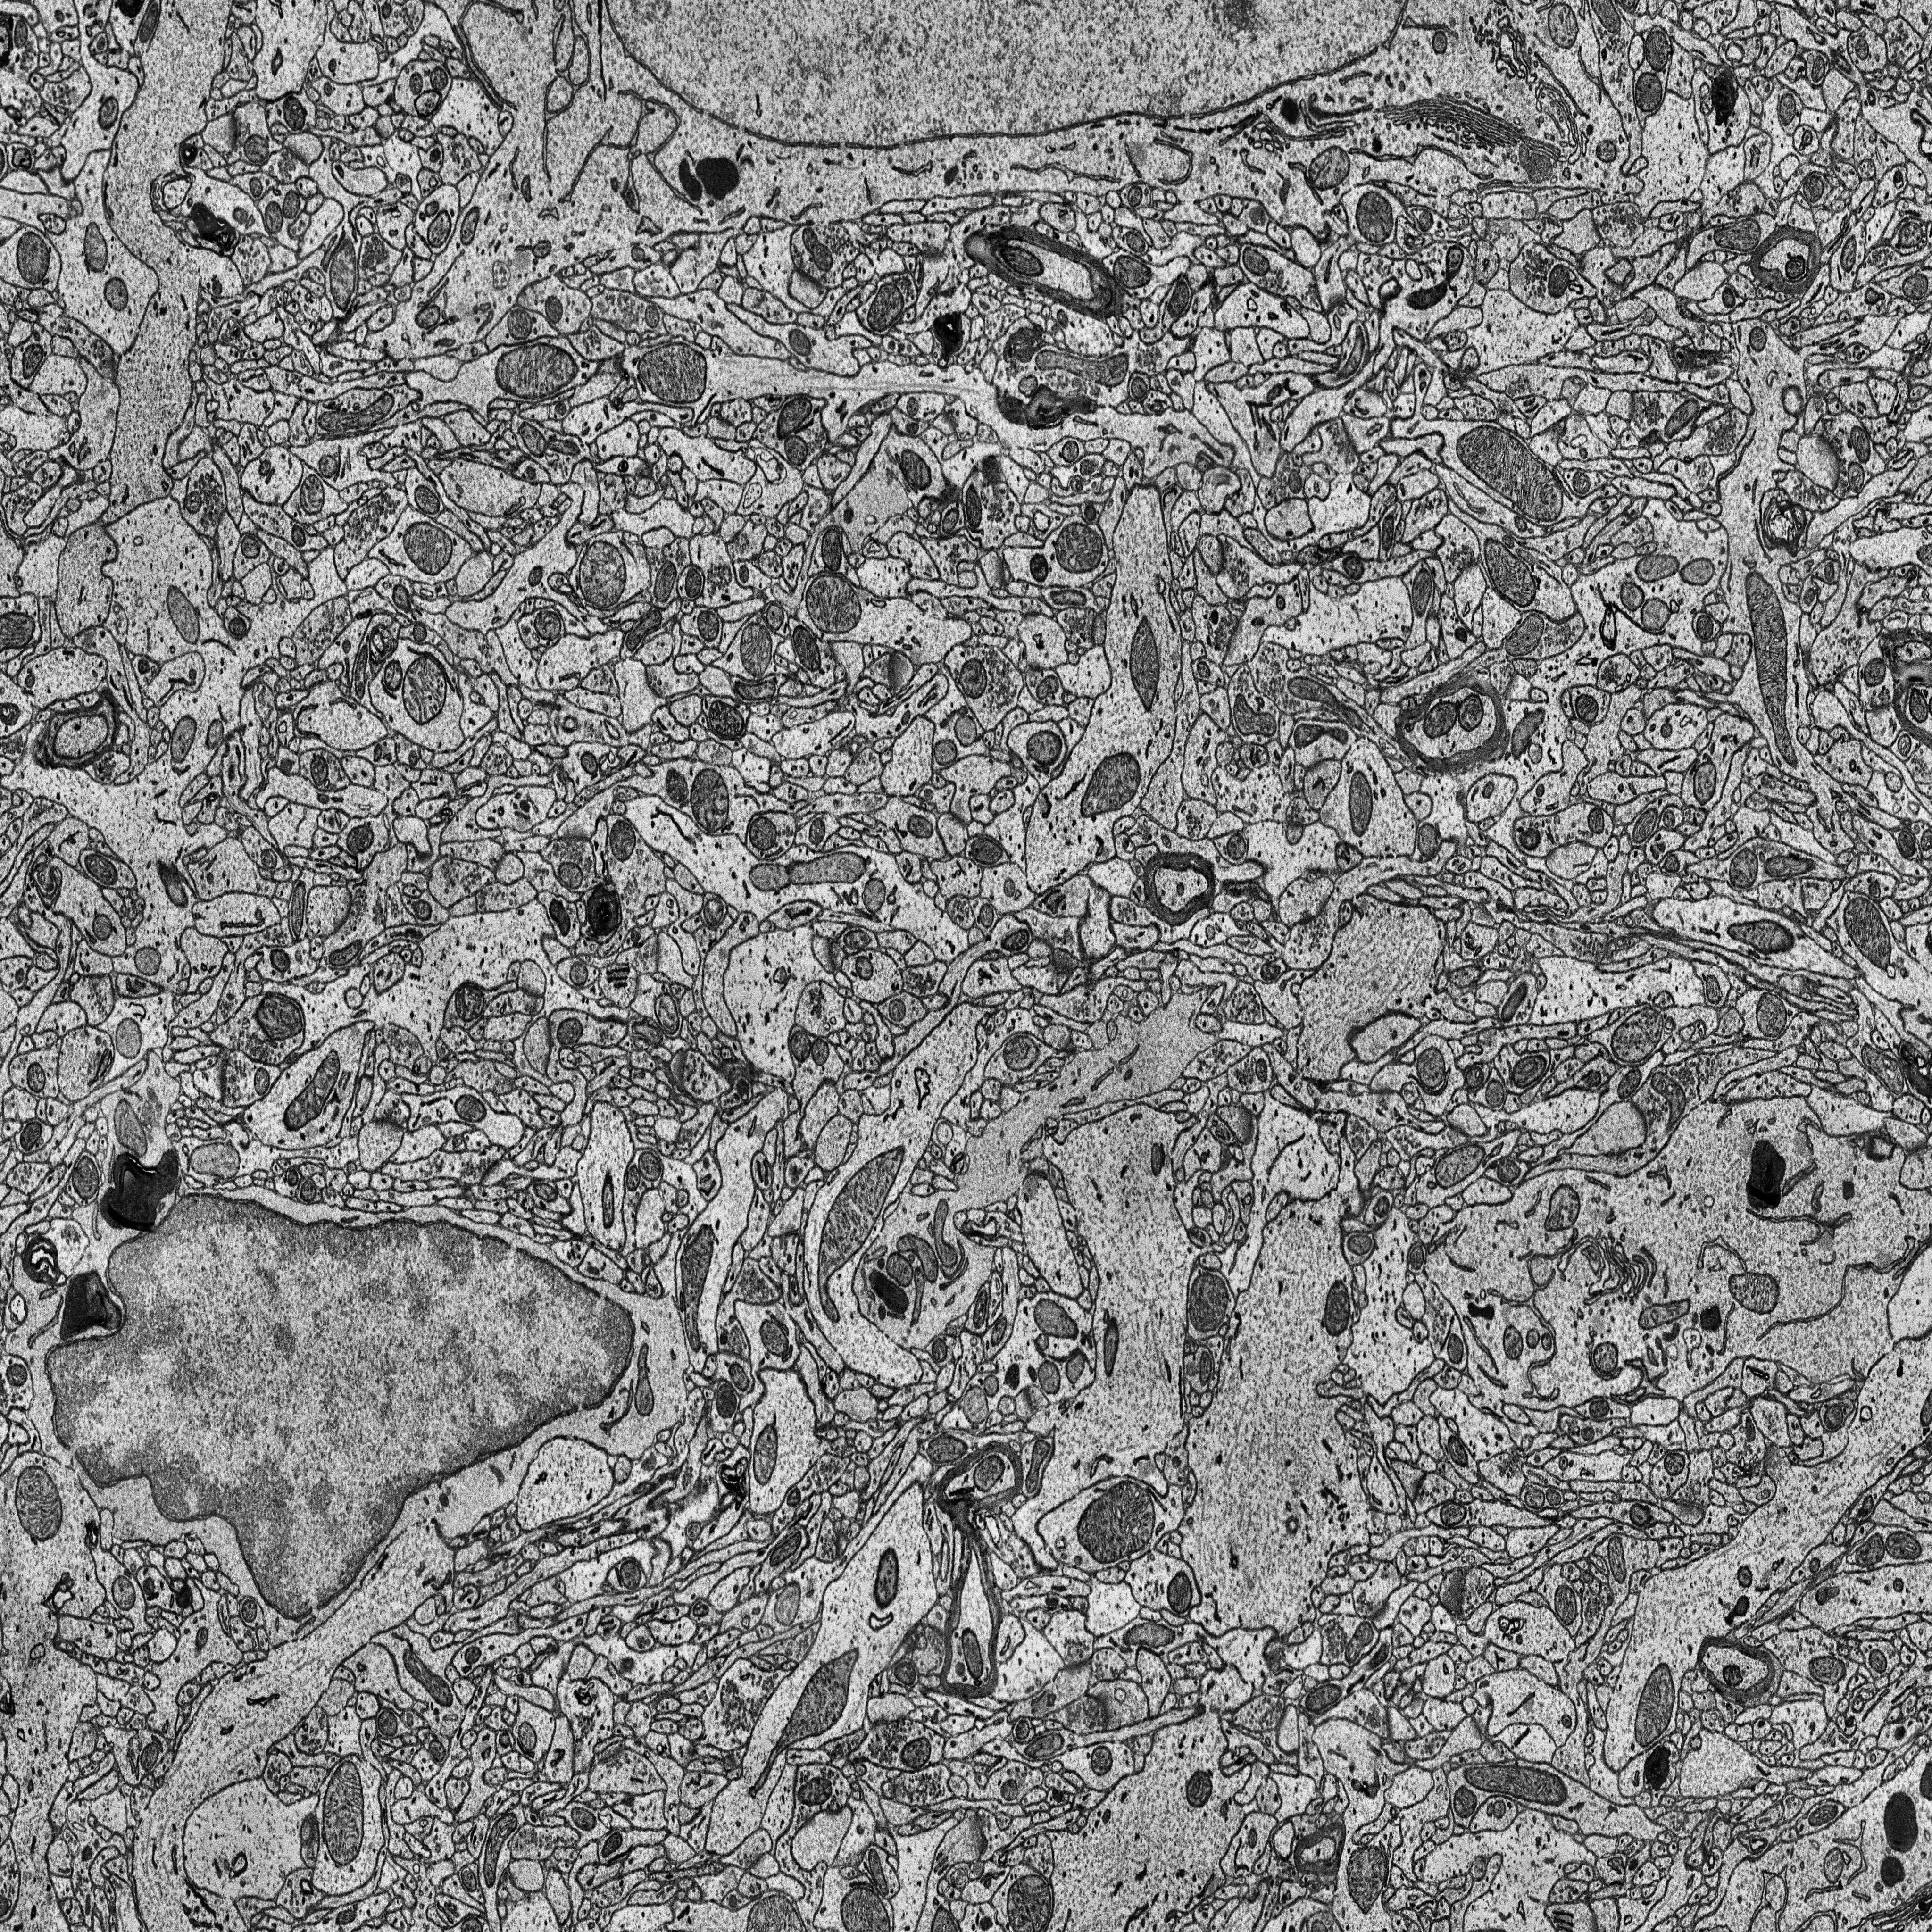
Electron microscopy slice of rat cortex tissue
Slice depth (z): 60
Mitochondria instances in slice: 384